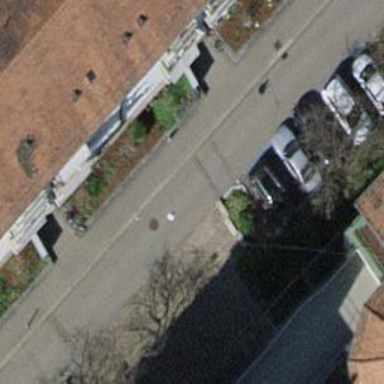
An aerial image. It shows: Living street with asphalt surface. There is sidewalk on the left side.